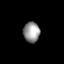
Tissue: lung
Cell type: Others
Senescence score: 0.2132
Nuclear area (px): 325
Mean DAPI intensity: 151.889